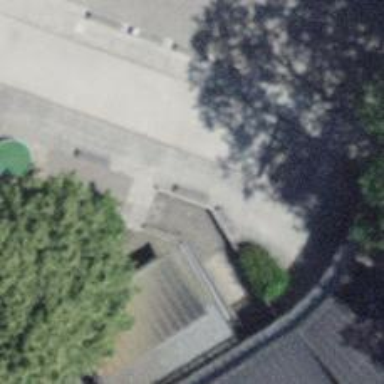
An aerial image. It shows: Concrete bench.